Interaction volume radius: 10 \u00c5
Interaction volume height: 50 \u00c5
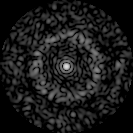
Disorder parameter: 0.824